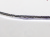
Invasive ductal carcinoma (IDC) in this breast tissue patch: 0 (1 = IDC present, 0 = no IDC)